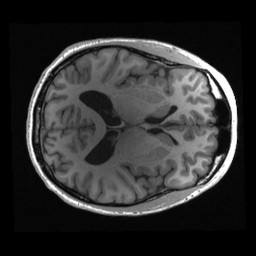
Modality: T1w
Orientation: axial
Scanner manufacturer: siemens
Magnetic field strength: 3 T
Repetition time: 2.3 s
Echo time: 0.00285 s